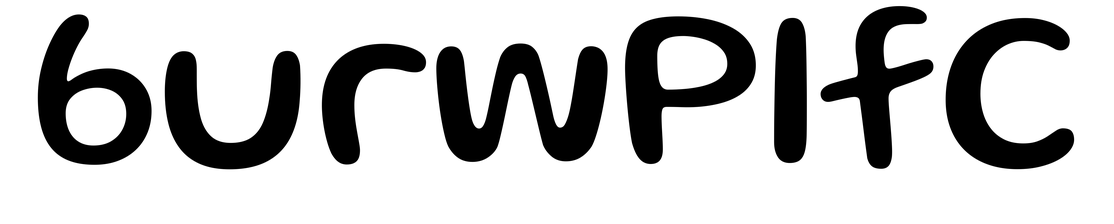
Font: Gluten_Regular